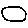
Label: circle